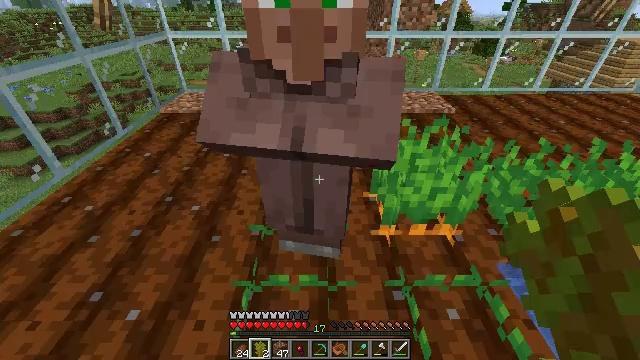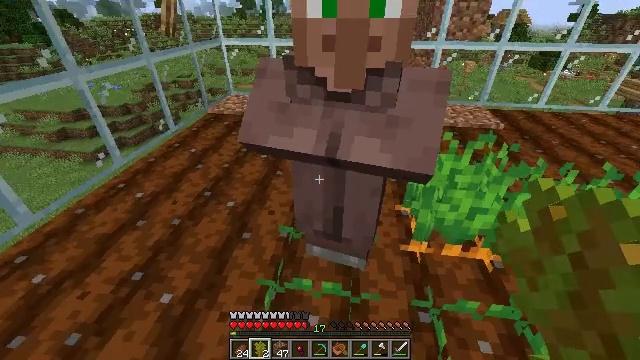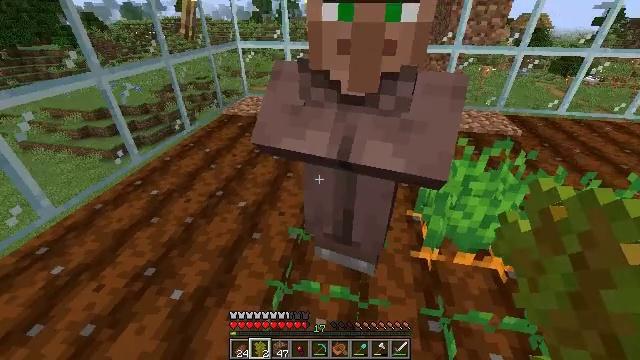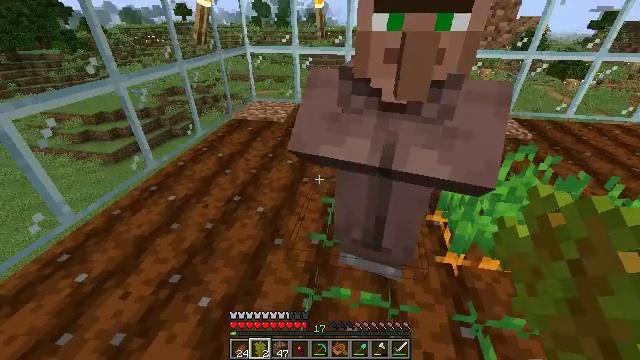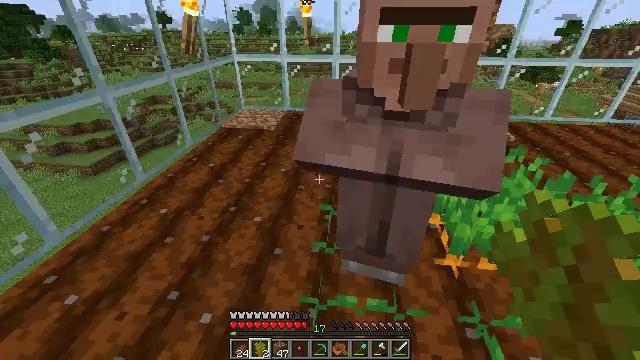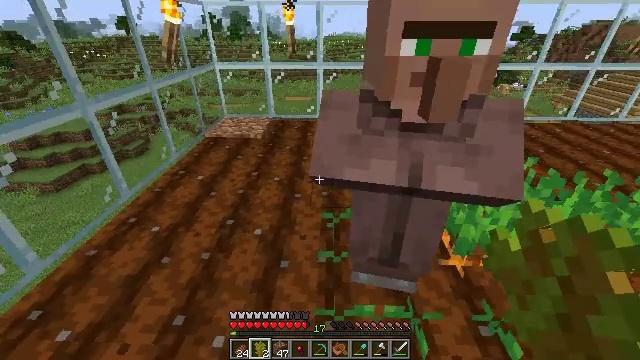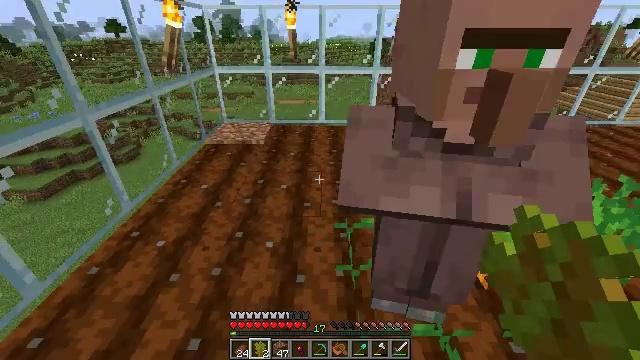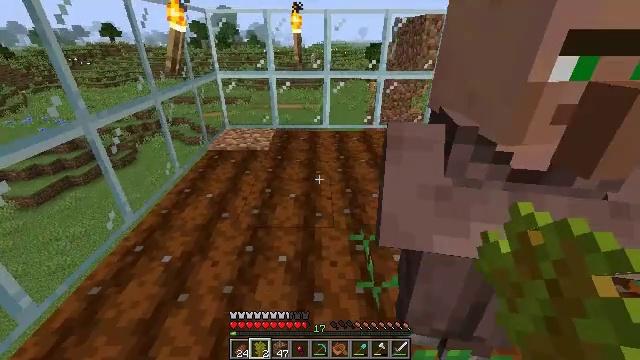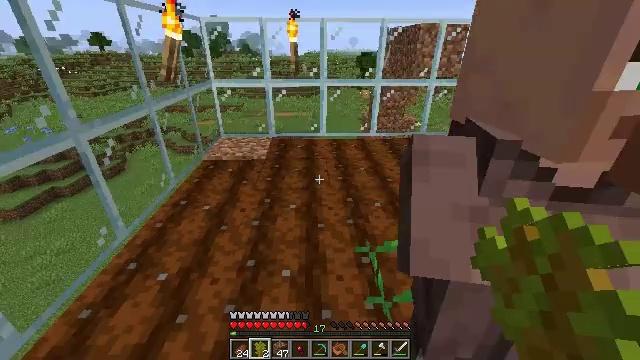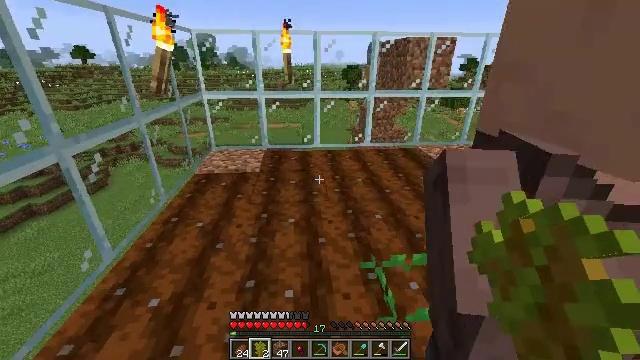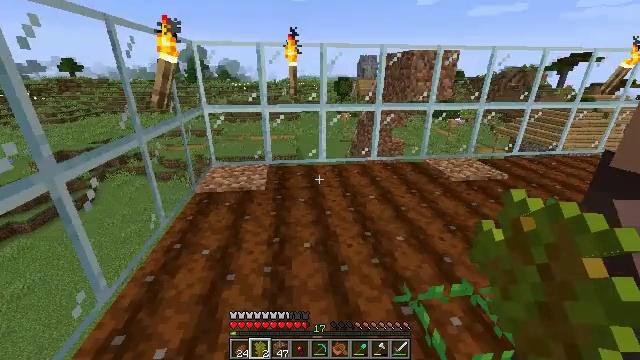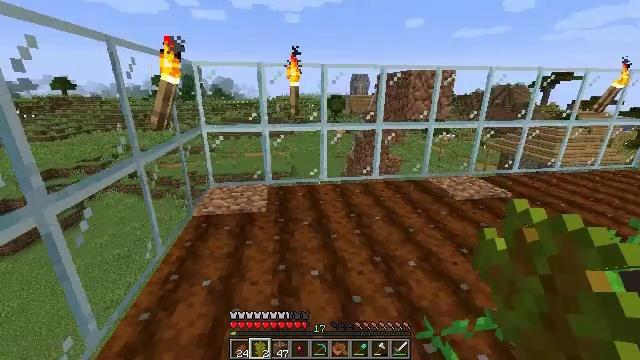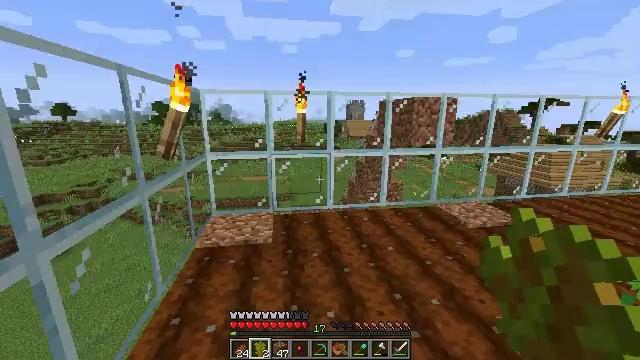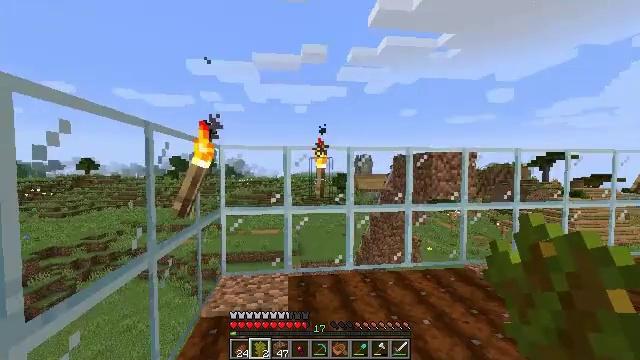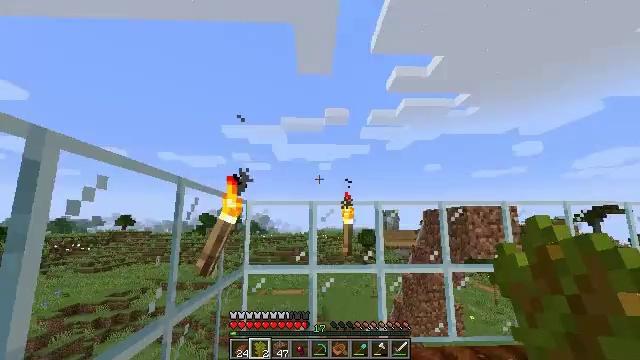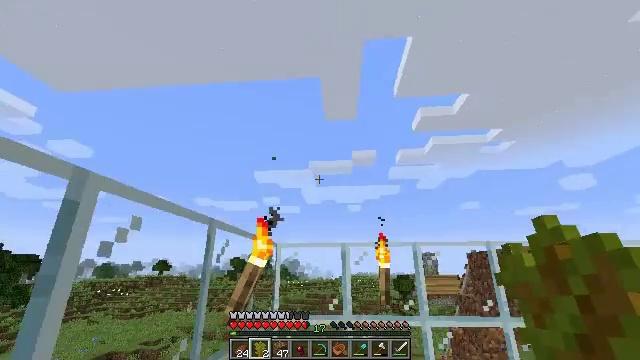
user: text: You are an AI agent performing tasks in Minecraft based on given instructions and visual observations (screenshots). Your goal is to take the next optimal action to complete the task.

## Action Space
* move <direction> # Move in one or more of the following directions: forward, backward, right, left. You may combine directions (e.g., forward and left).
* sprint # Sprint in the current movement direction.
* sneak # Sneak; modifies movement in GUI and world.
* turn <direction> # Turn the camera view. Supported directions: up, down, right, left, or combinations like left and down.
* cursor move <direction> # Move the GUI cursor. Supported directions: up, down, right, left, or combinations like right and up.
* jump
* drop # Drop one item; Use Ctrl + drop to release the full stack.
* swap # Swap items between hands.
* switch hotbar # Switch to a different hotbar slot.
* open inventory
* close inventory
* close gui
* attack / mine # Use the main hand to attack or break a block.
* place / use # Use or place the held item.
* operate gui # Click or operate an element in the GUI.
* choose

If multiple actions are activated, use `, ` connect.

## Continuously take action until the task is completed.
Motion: motion action
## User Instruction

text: Drop an acacia sapling.
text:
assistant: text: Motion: turn left and up
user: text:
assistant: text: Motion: move left, turn left
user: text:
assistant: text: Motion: move left
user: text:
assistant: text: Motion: move left, turn right and up
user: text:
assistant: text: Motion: move forward and move left, turn right and up
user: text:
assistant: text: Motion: move forward and move left, turn right
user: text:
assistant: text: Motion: move forward and move left
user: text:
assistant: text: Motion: move forward and move left, turn right and up
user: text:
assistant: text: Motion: move forward and move left, turn right and up
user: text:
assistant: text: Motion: move forward and move left, turn right and up
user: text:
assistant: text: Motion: move forward and move left, turn right and up
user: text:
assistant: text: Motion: move forward and move left, turn up
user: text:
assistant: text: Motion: move forward, turn left and up
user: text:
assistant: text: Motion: move forward, turn left and up
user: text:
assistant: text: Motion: move forward, turn left and up
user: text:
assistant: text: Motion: move forward, turn left and up
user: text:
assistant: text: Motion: move forward
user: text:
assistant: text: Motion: move forward
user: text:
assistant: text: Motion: move forward, turn up
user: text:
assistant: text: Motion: move forward, turn left and up
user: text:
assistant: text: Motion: move forward, turn left and up
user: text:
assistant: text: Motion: move forward, turn up
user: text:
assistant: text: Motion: move forward, turn up
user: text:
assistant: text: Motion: move forward, turn up
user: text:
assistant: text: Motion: turn up
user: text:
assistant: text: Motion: turn up
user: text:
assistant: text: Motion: turn up
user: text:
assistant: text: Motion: turn up
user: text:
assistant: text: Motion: no_op
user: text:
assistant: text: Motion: no_op